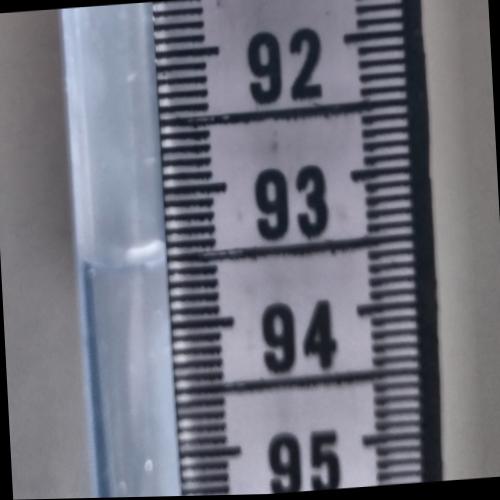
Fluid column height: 93.5 cm